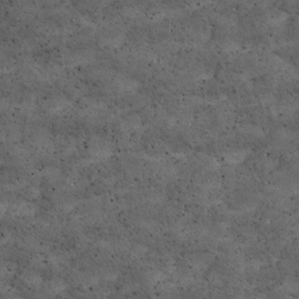
Label: non_frost